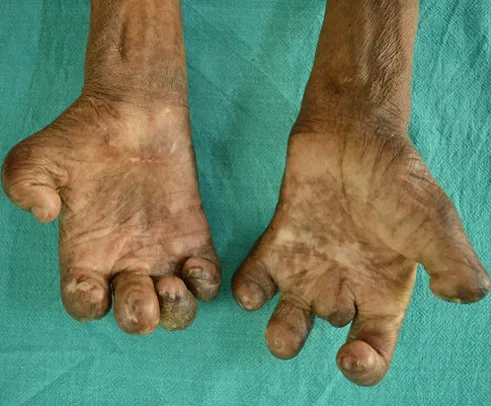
amputated digits of bilateral hands (palmar view).
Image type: medical_photograph (other_medical_photograph)